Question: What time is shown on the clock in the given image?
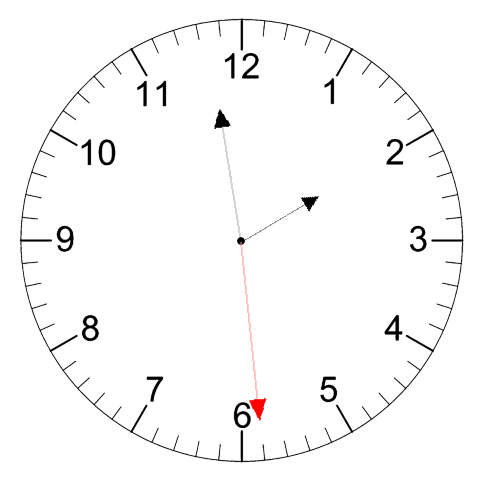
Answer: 01:58:29